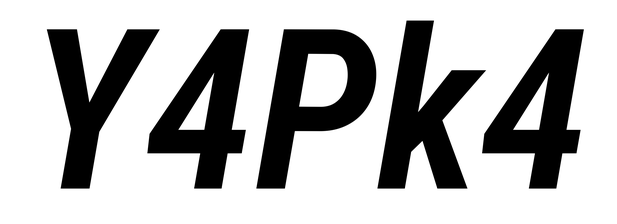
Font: Roboto-Italic_Condensed_SemiBold_Italic